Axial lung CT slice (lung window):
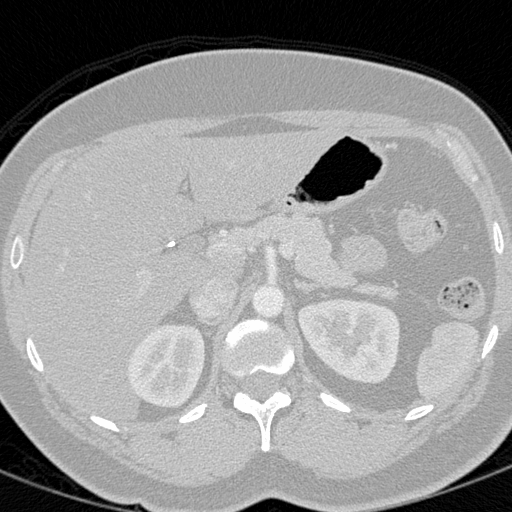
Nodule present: no